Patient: sex M, age 63
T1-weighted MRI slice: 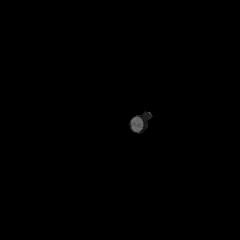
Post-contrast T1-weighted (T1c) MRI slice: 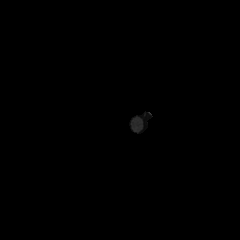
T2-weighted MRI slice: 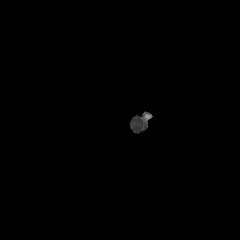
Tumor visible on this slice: no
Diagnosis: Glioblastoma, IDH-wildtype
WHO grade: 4